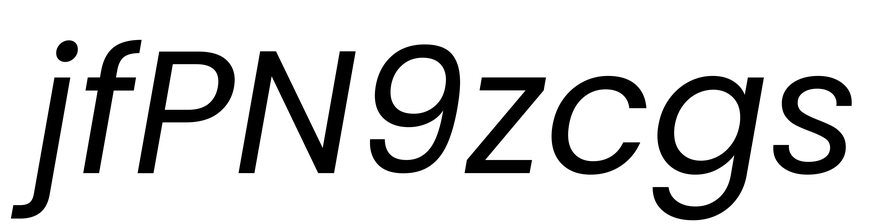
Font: Poppins-Italic